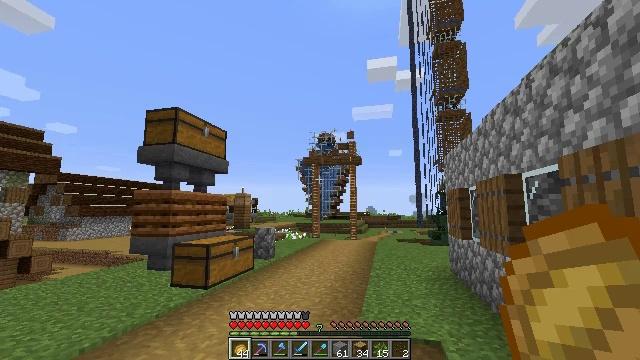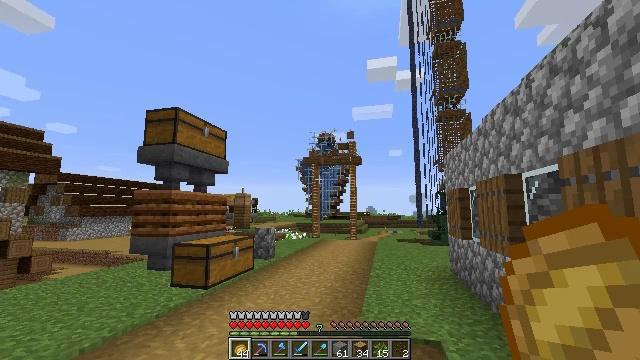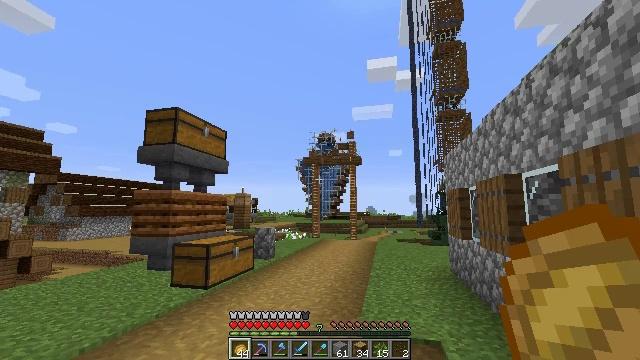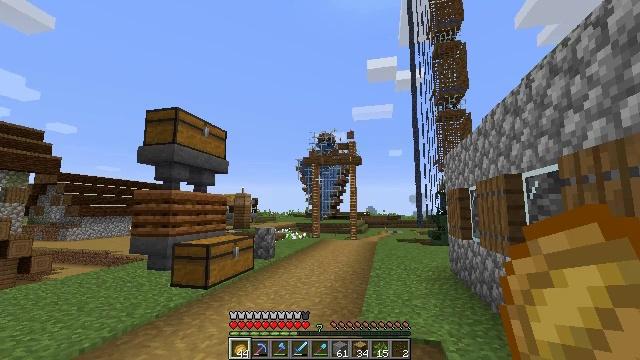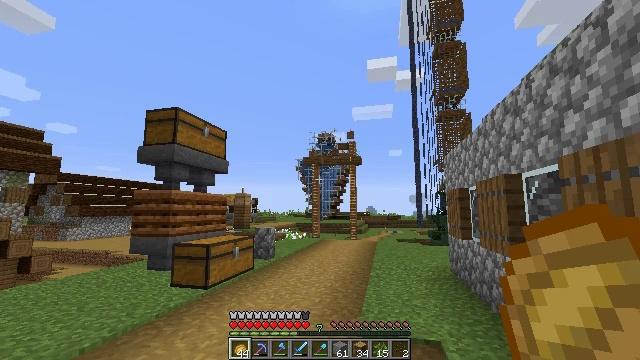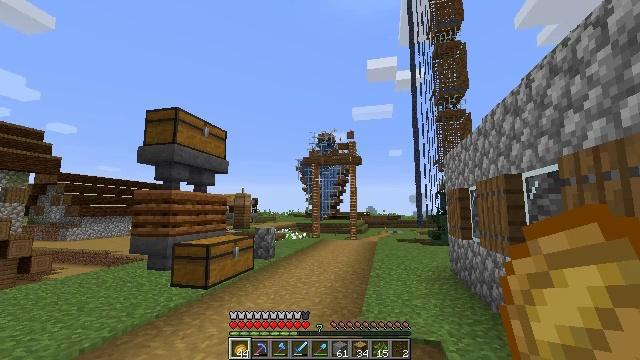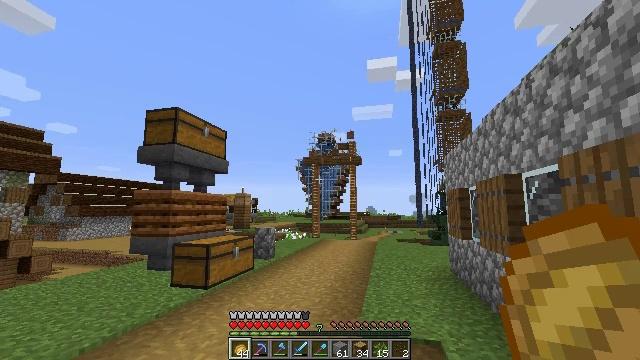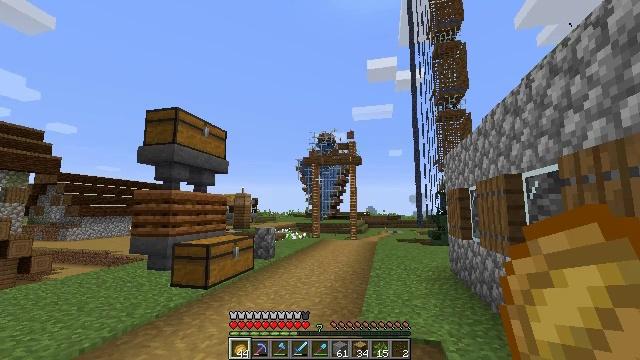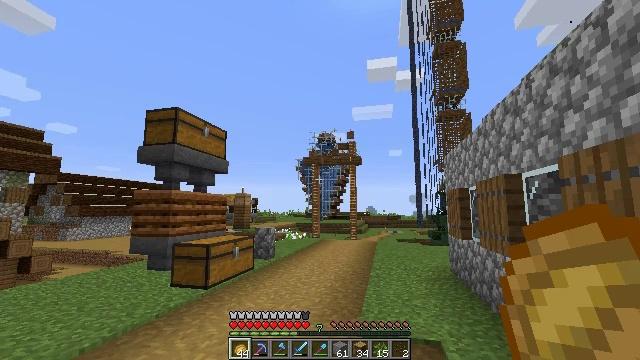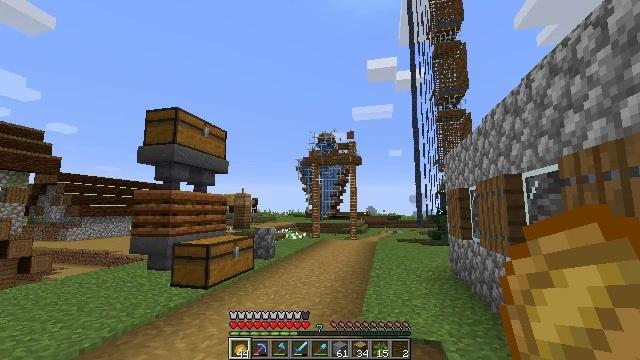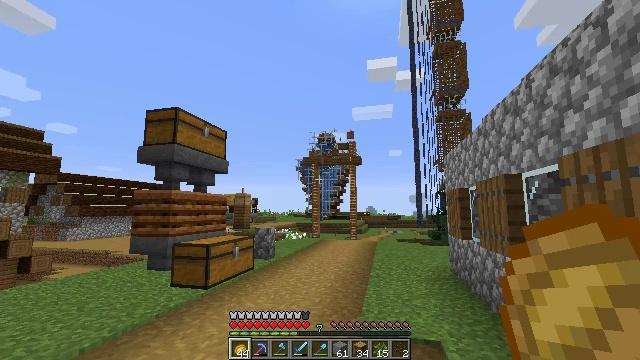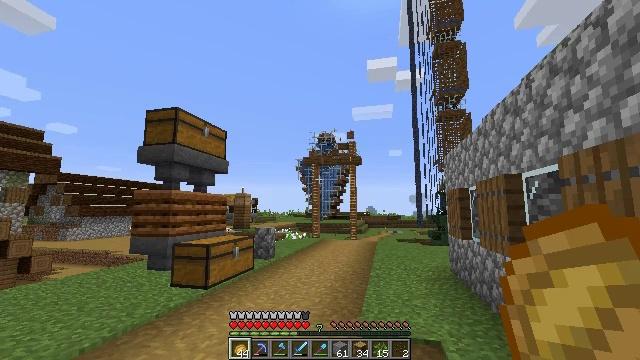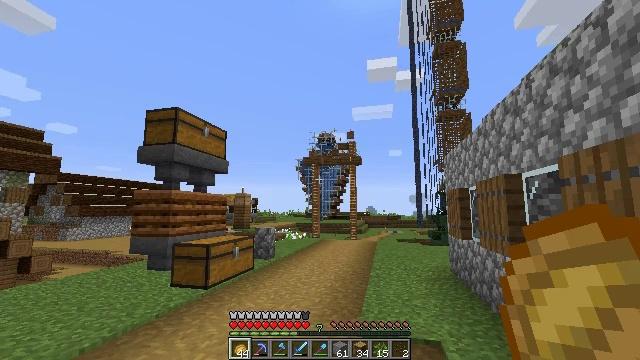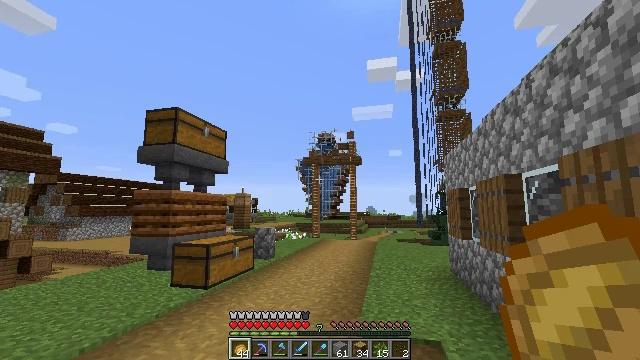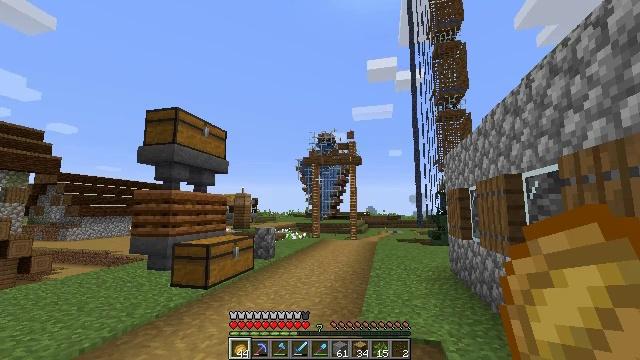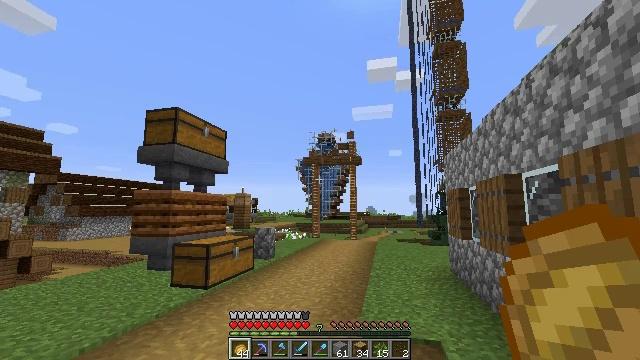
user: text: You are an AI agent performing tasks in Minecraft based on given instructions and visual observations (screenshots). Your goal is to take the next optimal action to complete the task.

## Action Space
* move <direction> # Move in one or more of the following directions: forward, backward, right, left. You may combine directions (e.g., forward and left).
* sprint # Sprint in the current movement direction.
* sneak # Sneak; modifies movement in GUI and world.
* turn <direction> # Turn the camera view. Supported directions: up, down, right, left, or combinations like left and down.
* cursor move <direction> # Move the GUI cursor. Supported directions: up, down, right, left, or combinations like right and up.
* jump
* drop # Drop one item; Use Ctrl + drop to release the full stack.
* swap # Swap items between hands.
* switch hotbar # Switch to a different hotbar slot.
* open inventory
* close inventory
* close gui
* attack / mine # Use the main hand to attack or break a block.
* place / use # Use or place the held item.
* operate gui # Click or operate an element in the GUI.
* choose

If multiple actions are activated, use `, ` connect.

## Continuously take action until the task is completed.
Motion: motion action
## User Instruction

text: Break the brewing stand to collect it.
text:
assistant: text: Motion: no_op
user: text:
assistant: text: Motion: no_op
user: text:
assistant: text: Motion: no_op
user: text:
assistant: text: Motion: no_op
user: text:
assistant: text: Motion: no_op
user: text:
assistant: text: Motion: no_op
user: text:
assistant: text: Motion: no_op
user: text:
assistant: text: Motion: no_op
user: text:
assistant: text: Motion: no_op
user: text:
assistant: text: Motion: no_op
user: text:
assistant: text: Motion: no_op
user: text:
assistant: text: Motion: no_op
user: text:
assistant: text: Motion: no_op
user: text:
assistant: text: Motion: no_op
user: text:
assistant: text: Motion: no_op
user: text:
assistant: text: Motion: no_op
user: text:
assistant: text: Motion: no_op
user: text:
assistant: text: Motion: no_op
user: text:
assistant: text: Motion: no_op
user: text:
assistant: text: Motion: no_op
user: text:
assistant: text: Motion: no_op
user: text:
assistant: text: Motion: no_op
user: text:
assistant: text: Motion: no_op
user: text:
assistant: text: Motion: no_op
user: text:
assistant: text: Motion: no_op
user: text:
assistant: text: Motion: no_op
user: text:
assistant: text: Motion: no_op
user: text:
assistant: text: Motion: no_op
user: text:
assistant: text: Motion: no_op
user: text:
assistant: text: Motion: no_op